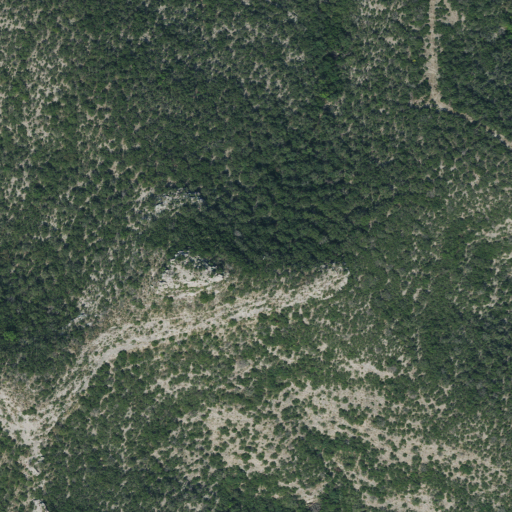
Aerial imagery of mountain in Texas named Gobbler Knob containing evergreen forest, shrub, and deciduous forest